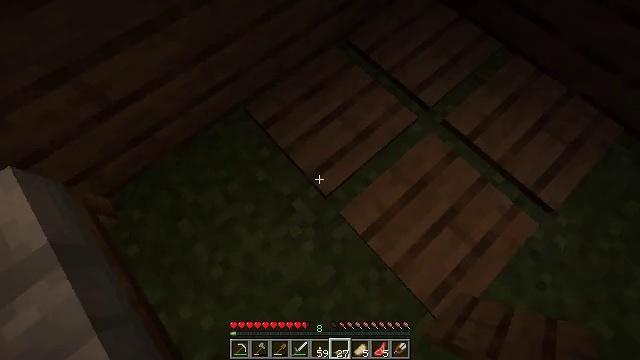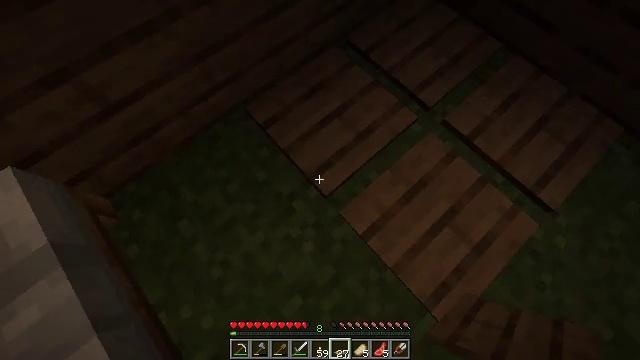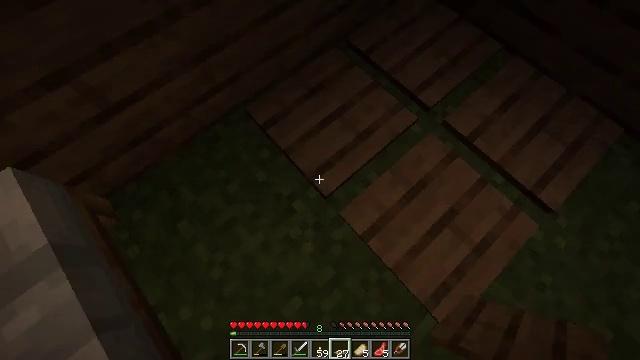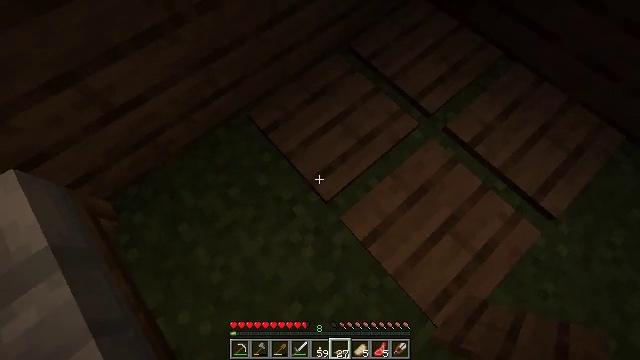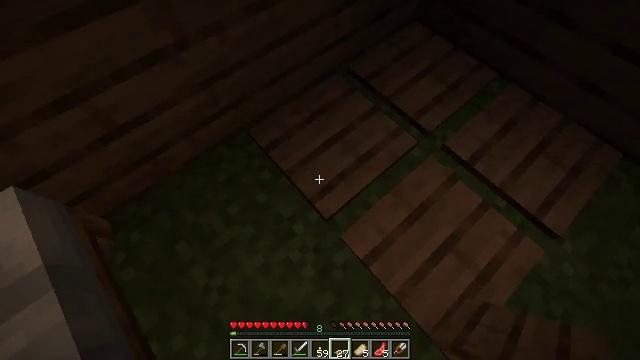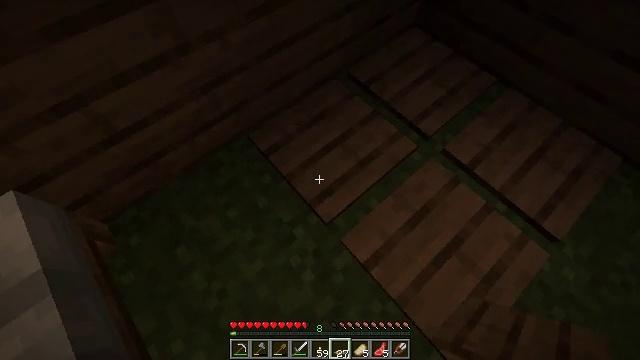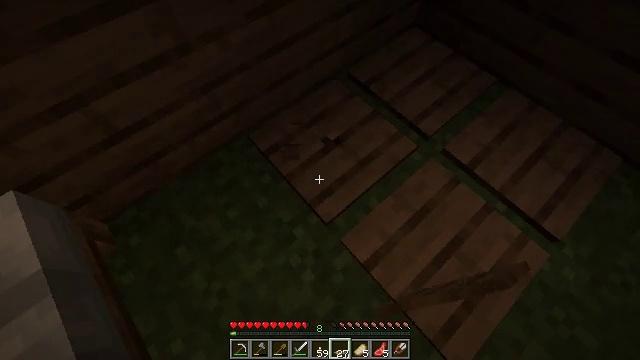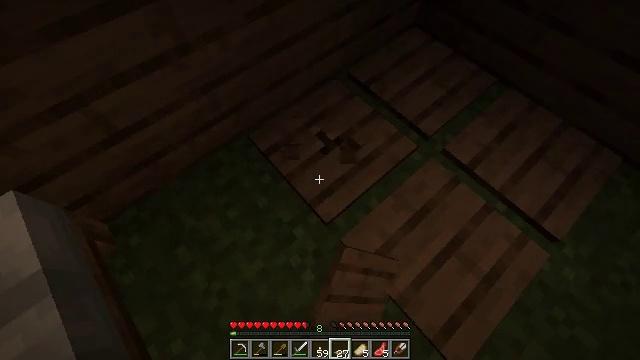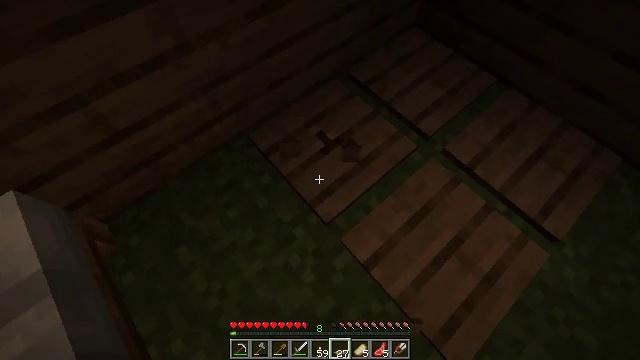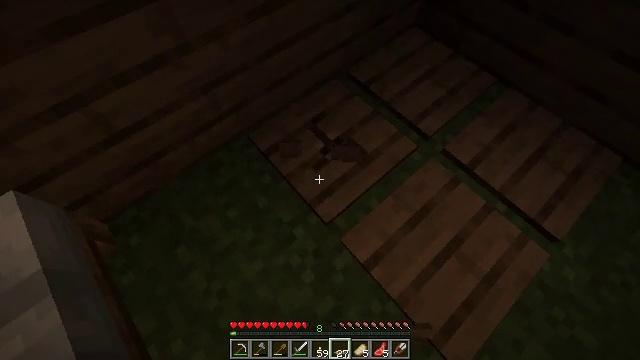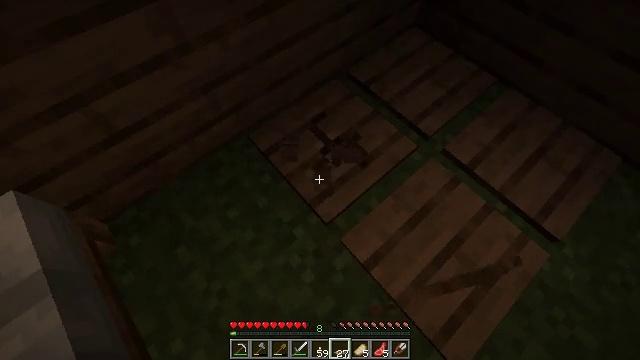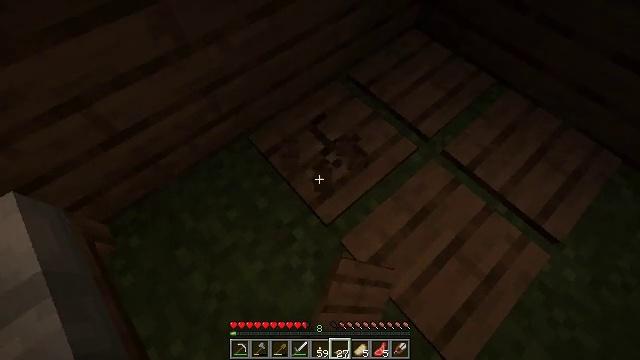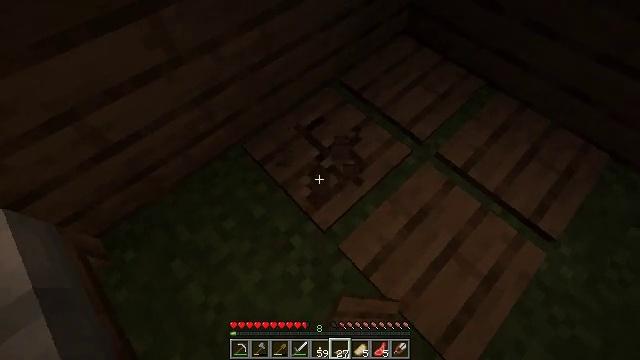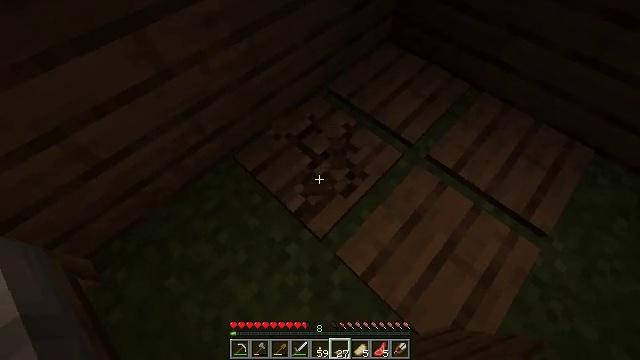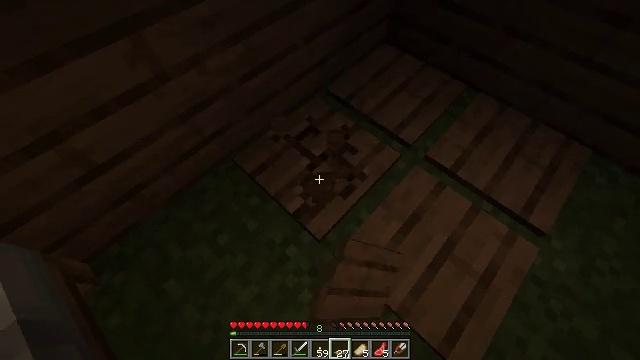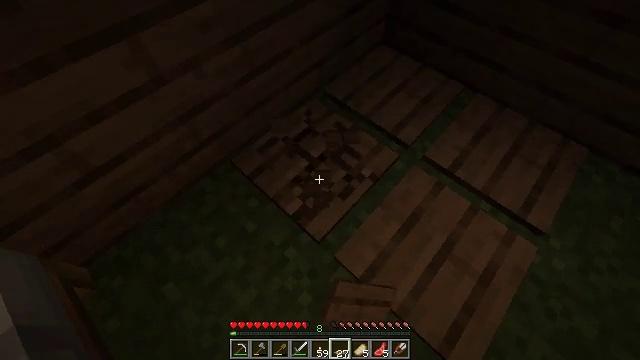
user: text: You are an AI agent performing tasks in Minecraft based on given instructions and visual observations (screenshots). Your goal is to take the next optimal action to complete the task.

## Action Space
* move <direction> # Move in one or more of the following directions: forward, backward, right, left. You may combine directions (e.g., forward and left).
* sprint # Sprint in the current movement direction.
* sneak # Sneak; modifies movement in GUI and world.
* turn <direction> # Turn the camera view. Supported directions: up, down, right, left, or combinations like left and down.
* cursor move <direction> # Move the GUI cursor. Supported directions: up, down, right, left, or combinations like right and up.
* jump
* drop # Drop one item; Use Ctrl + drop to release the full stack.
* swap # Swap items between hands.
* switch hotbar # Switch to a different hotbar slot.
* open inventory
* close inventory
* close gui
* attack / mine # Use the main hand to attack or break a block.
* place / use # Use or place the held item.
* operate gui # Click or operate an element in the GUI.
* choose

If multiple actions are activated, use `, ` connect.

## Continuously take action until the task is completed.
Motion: motion action
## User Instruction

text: Mine the oak pressure plate.
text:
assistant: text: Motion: no_op
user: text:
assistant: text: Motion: no_op
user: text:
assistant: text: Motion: turn up
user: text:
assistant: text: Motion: turn up
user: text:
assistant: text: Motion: attack / mine
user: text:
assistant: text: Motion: attack / mine
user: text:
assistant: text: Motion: attack / mine
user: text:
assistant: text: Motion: attack / mine
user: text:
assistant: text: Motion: attack / mine
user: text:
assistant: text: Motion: attack / mine
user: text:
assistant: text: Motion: attack / mine
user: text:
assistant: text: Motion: turn right and up, attack / mine
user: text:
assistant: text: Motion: turn right and up, attack / mine
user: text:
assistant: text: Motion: attack / mine
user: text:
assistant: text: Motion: attack / mine
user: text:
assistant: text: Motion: attack / mine
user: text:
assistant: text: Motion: attack / mine
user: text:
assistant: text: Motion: attack / mine
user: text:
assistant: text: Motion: attack / mine
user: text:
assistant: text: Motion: attack / mine
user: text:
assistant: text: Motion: attack / mine
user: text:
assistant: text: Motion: attack / mine
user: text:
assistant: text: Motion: attack / mine
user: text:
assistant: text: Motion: attack / mine
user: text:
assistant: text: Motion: attack / mine
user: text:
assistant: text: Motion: turn right and up
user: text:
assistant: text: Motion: turn right and down
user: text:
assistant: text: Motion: turn right and down
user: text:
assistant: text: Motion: turn right and down
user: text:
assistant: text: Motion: no_op